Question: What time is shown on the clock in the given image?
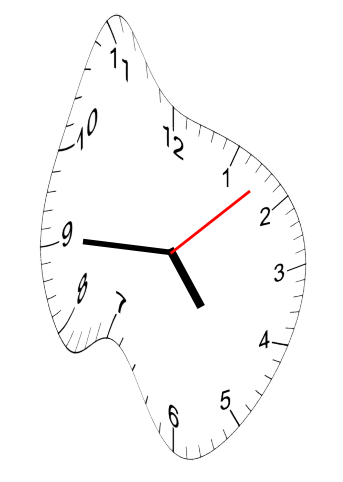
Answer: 04:45:08